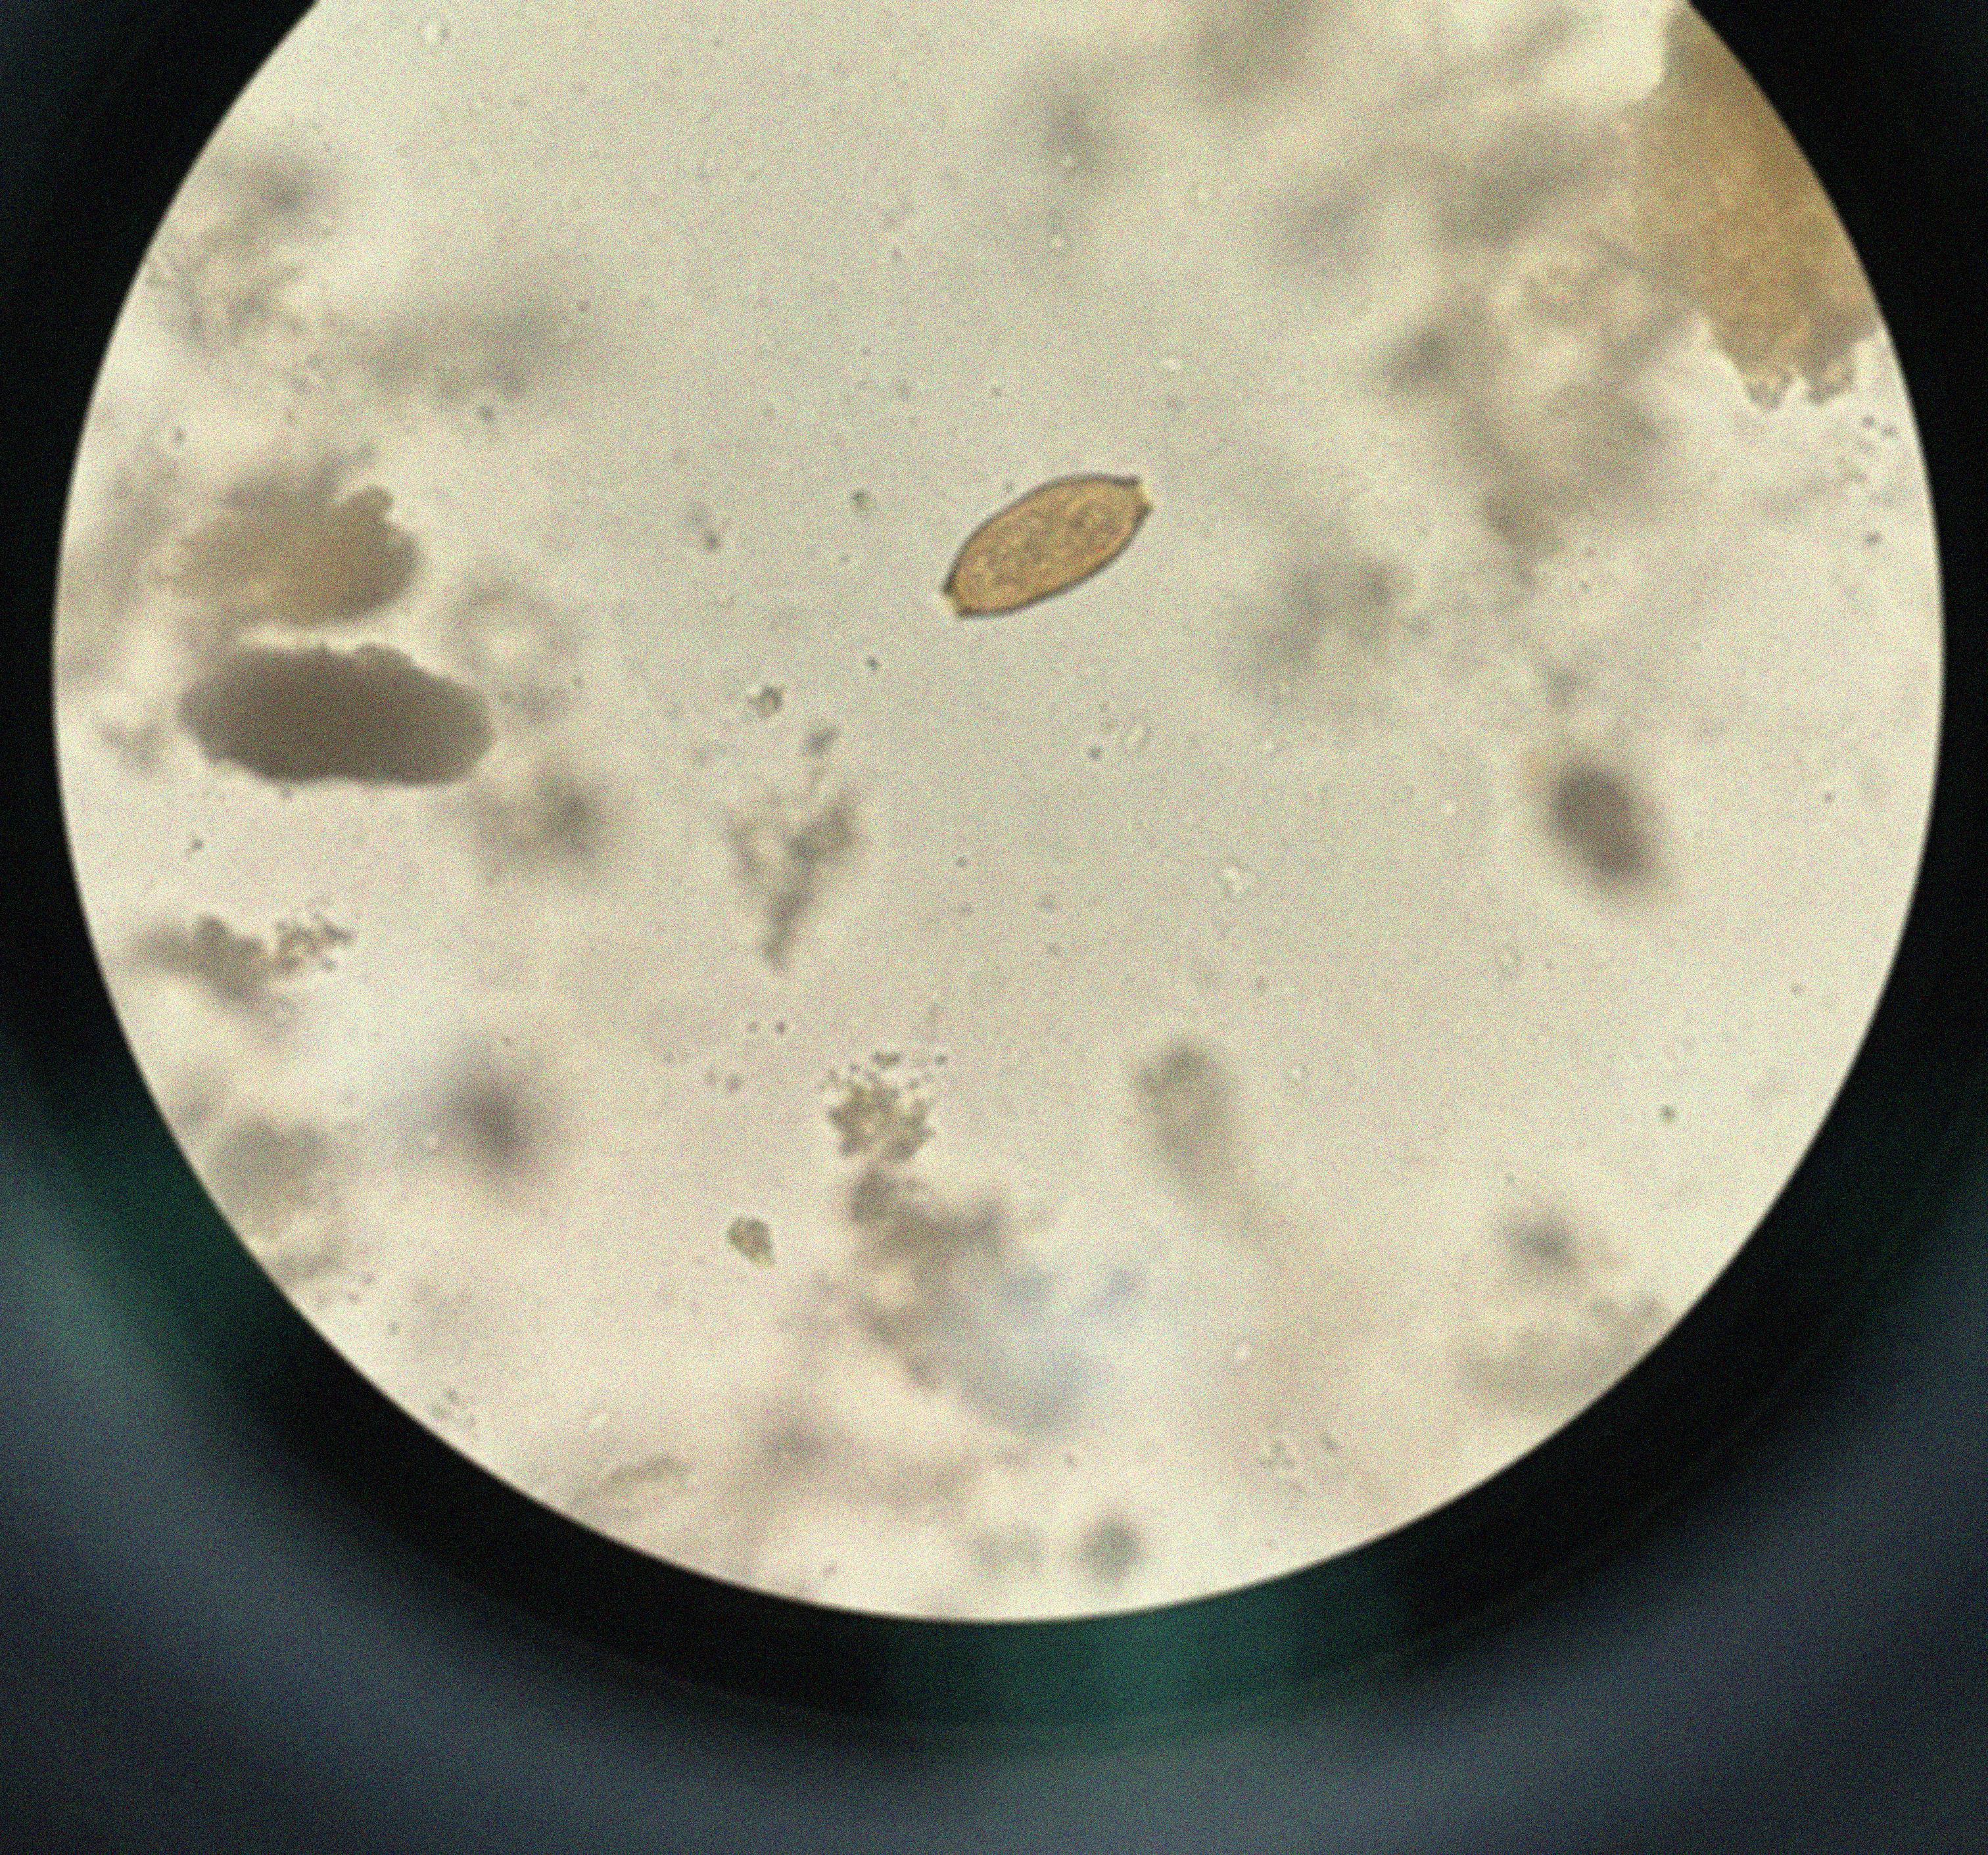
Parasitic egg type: Trichuris trichiura